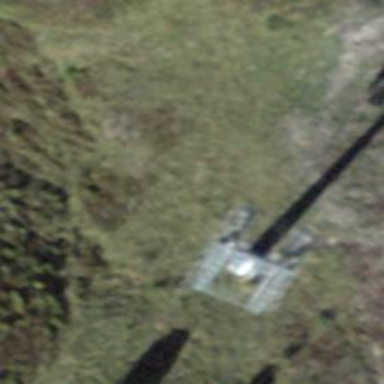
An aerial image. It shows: Pylon used for aerialway.